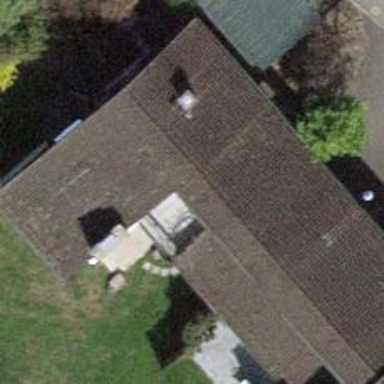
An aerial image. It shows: Small solar photovoltaic panel generator installed on roof.